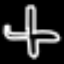
Label: airplane